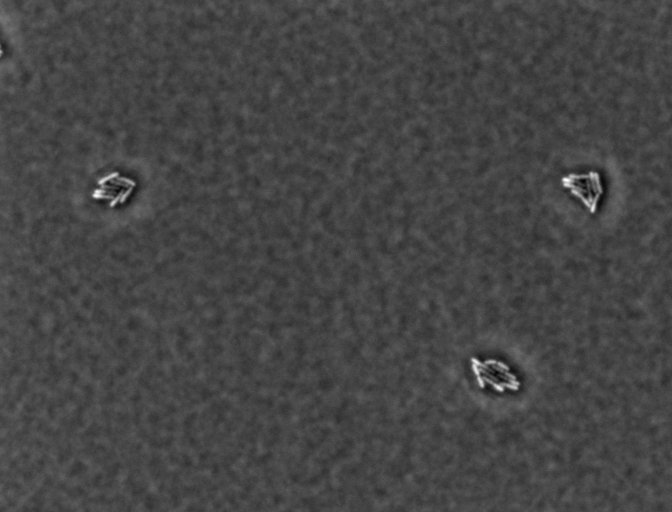
Salmonella enterica Typhimurium